Interaction volume radius: 5 \u00c5
Interaction volume height: 20 \u00c5
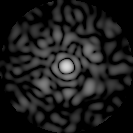
Disorder parameter: 0.8593